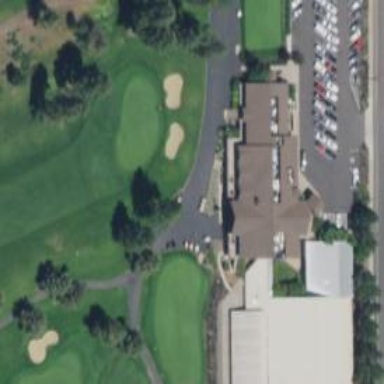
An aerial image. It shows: Clubhouse for golf.